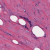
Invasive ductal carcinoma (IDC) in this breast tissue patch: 1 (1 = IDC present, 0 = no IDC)